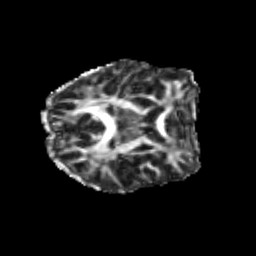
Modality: FA
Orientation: axial
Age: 20
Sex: female
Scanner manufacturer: siemens
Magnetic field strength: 3 T
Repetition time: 3.5 s
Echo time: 0.104 s